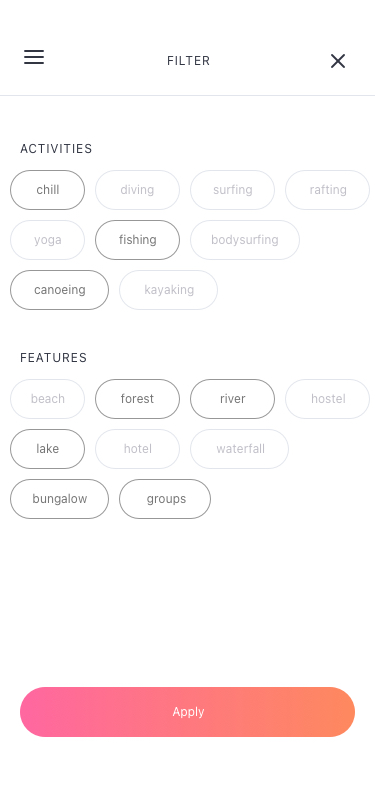
Text in this UI design:
groups
bungalow
waterfall
hotel
lake
hostel
river
forest
beach
FEATURES
kayaking
canoeing
bodysurfing
fishing
yoga
rafting
surfing
diving
chill
ACTIVITIES
FILTER